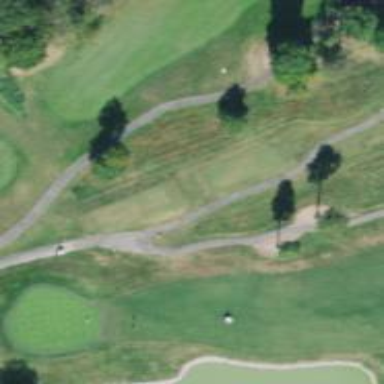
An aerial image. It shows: Path for both roads and golfers.